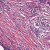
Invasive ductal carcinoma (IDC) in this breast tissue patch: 1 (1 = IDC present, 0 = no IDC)